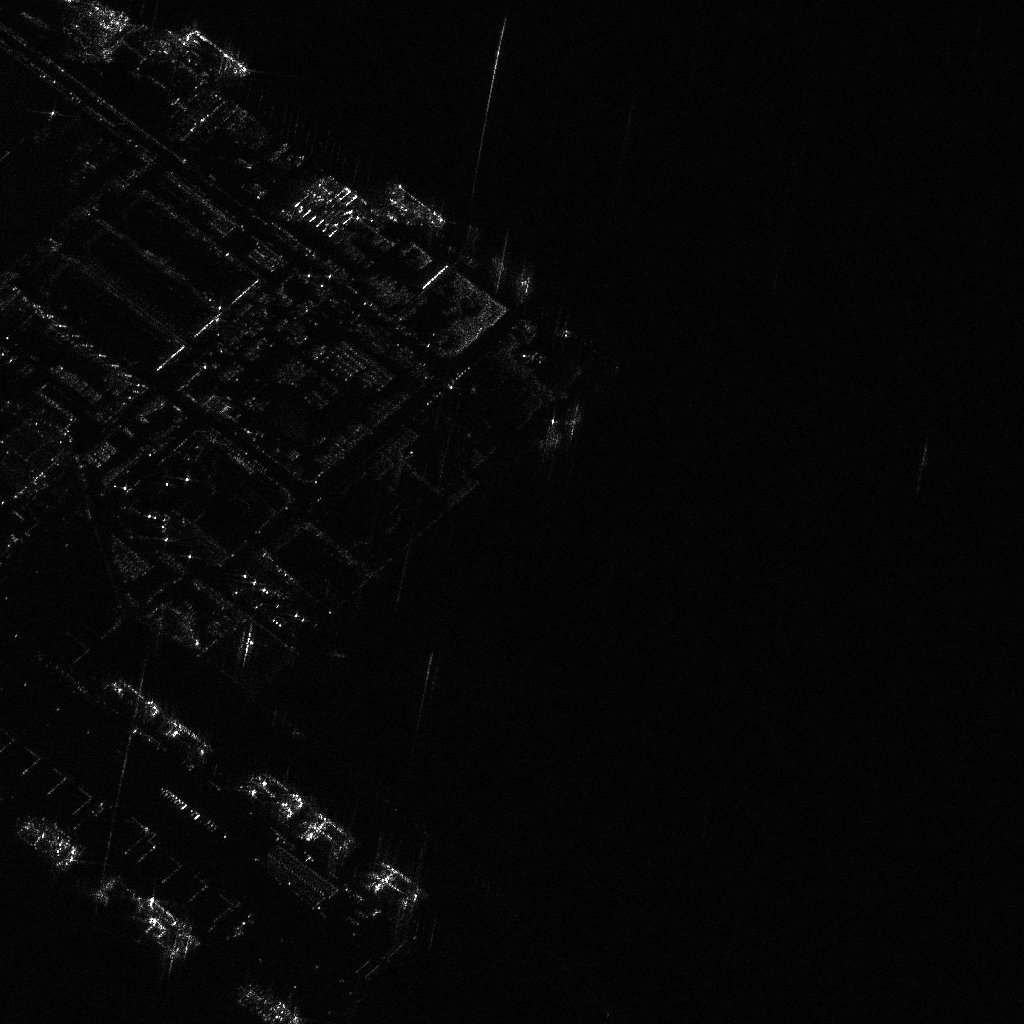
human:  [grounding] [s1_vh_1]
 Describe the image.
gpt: In the satellite image, there is  <ref>2 large container </ref> <box>[[29, 80, 34, 82, 42], [35, 84, 41, 87, 45]]</box> located at bottom,  <ref>4 large container </ref> <box>[[23, 75, 29, 78, 40], [22, 96, 29, 99, 43], [11, 89, 18, 92, 43], [0, 80, 7, 83, 40]]</box> located at bottom left,  <ref>1 medium container </ref> <box>[[16, 71, 21, 73, 44]]</box> located at bottom left,  <ref>1 medium container </ref> <box>[[9, 67, 15, 69, 43]]</box> located at left,  <ref>1 medium container </ref> <box>[[37, 19, 43, 21, 43]]</box> located at top.